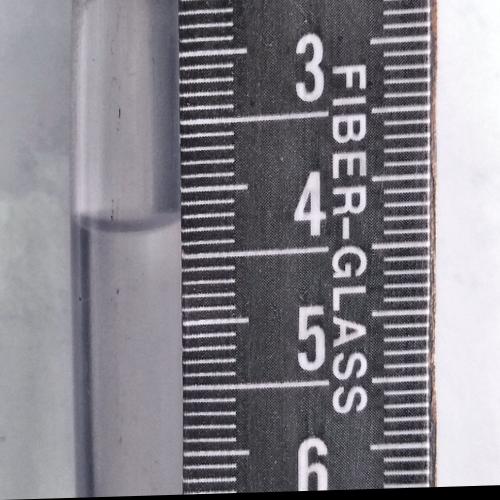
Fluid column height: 4.2 cm